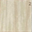
Piece: xx